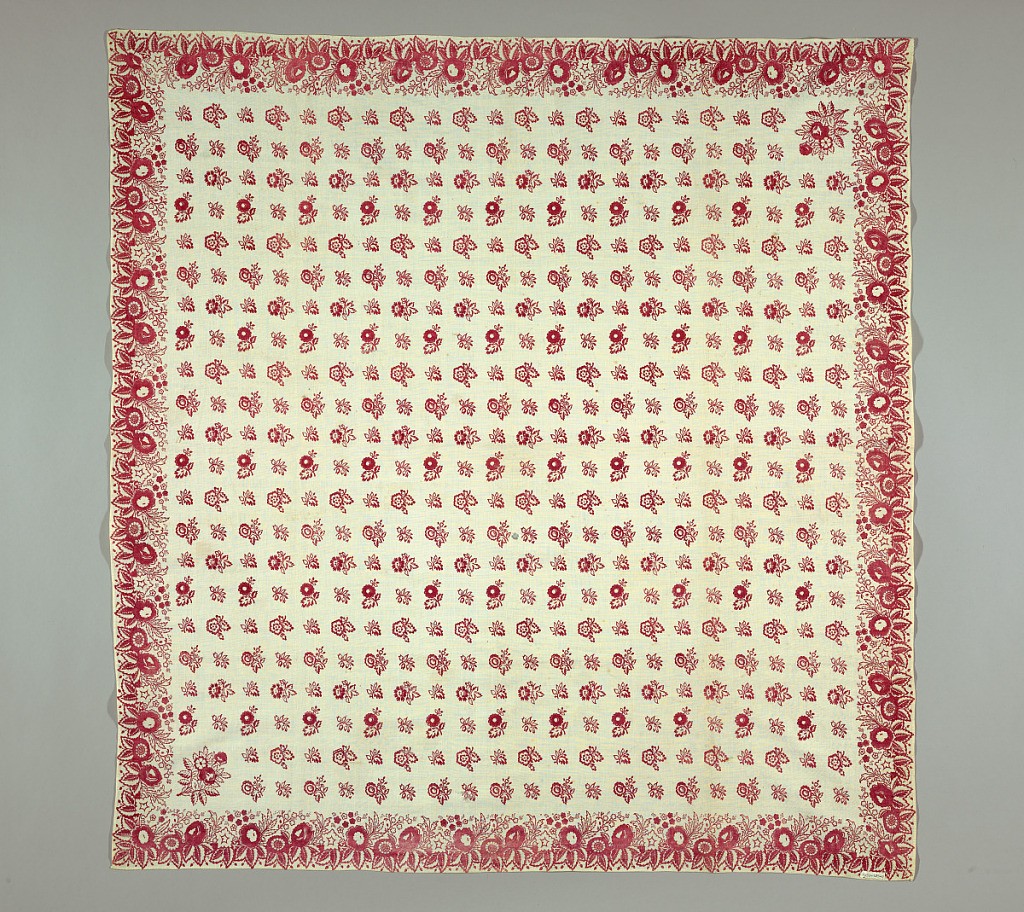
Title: Square
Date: early 19th century
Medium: cotton Technique: block printed
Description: Square printed in small, scattered reddish-pink floral pattern on a white ground. Floral border with two larger bouquets in two opposing corners. Carefully hemmed on all sides.